Current action and preconditions to check: path_clear

Your task: For each precondition in the list above, predict whether it will hold at this action.

Consider the current scene as observed from the mobile robot's camera, and analyze the predicted future states of all dynamic agents (e.g., people, animals, vehicles, or any moving entities) within the NEXT SECOND.

IMPORTANT: Only answer "very likely" if you are absolutely certain—based on strong, clear evidence—that a dynamic agent will violate the precondition in the predicted future state. Do NOT answer "very likely" for unlikely, ambiguous, or low-probability risks.

Ask yourself for each precondition: Is there a high probability, with clear and convincing evidence, that the predicted future states of any dynamic agent will interfere with the predicted future state of the currently executing action within the NEXT SECOND, causing that precondition to fail?

Assess the risk level based on these predictions. Use "likely" or "very likely" if motions create a clear risk of interference.

Use "neutral" or "improbable" if agents are nearby but their predicted paths are clearly diverging or non-conflicting.

Failure Risk Categories: "very improbable", "improbable", "neutral", "likely", "very likely"

Answer Format: Output ONLY the probability_of_failure value from these categories: "very improbable", "improbable", "neutral", "likely", "very likely"

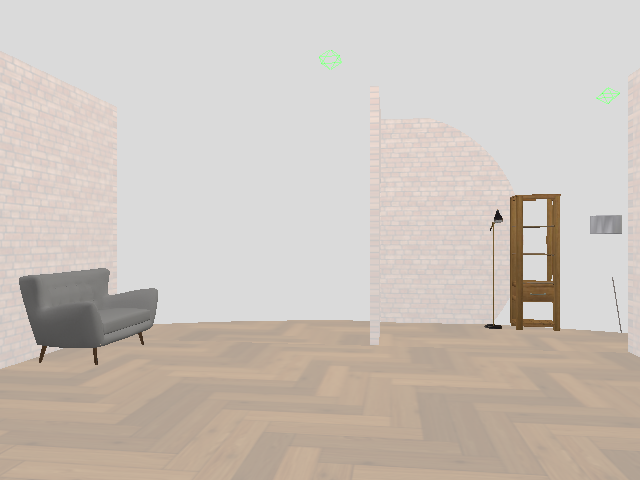

Answer: very improbable